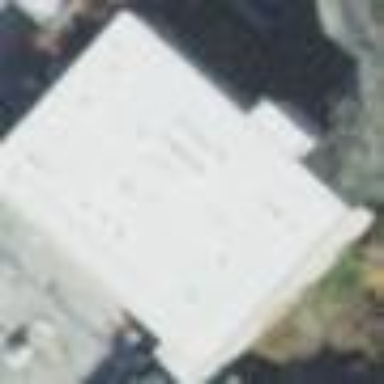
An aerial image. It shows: Part of building.